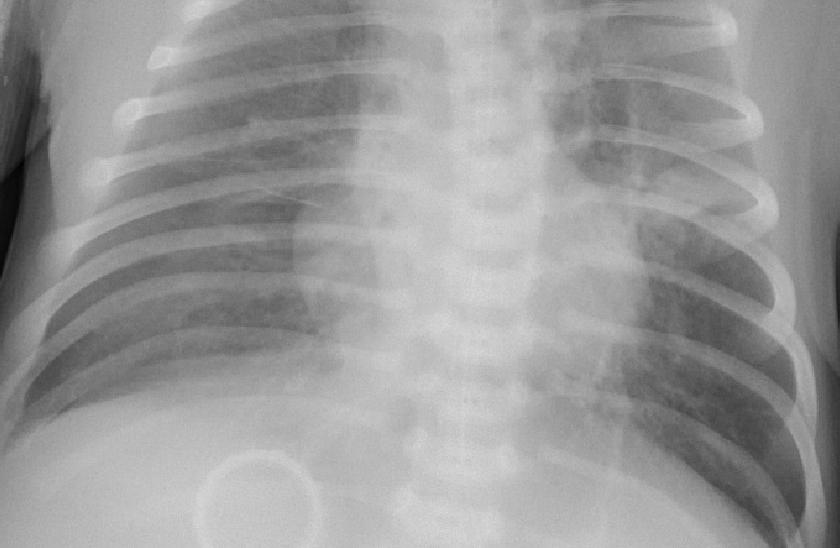
Diagnosis: PNEUMONIA